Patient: sex F, age 35
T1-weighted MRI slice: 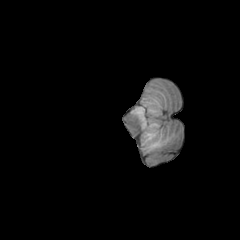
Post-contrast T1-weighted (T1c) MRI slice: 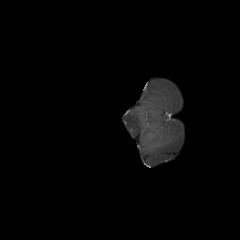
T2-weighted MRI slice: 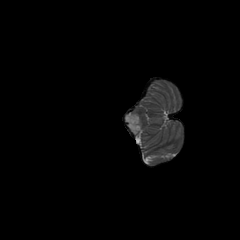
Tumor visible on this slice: yes
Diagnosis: Astrocytoma, IDH-mutant
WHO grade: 3